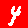
Digit: 4